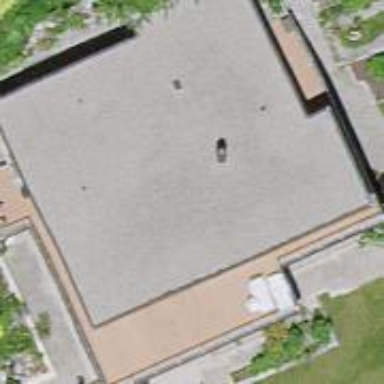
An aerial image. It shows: Residential building.